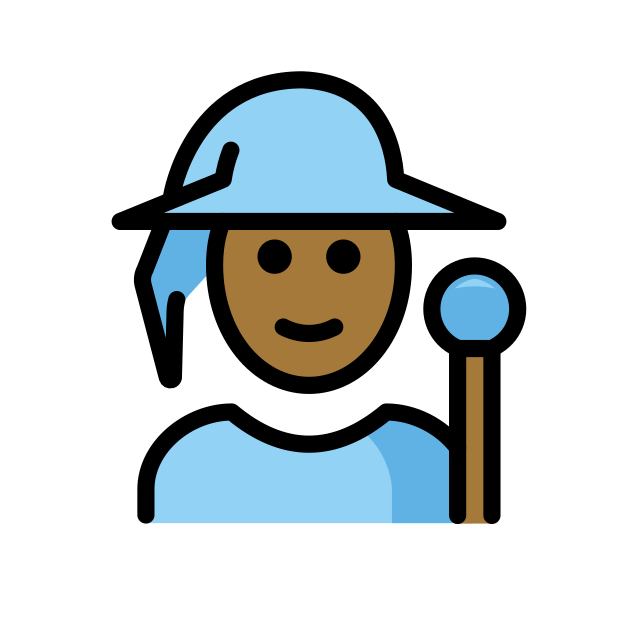
mage: medium-dark skin tone